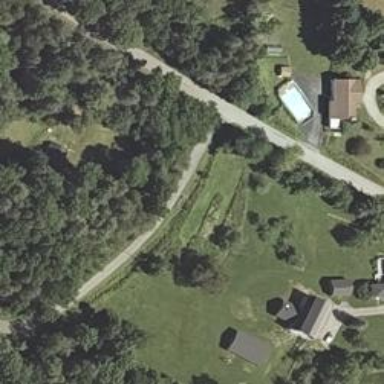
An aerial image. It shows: Asphalt driveway used as service road.